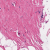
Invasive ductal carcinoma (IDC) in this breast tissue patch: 0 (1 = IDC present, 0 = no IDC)